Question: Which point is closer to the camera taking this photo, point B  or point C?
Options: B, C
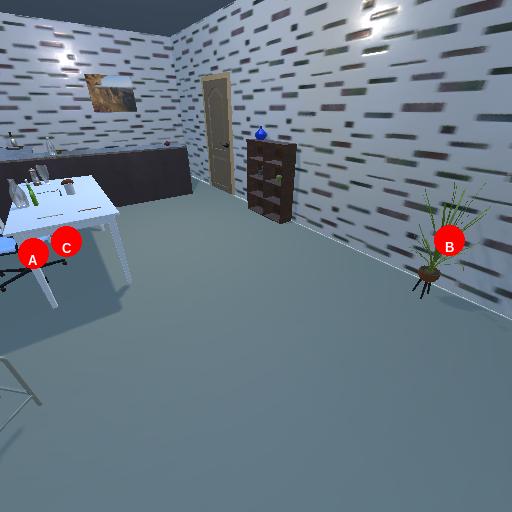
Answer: B